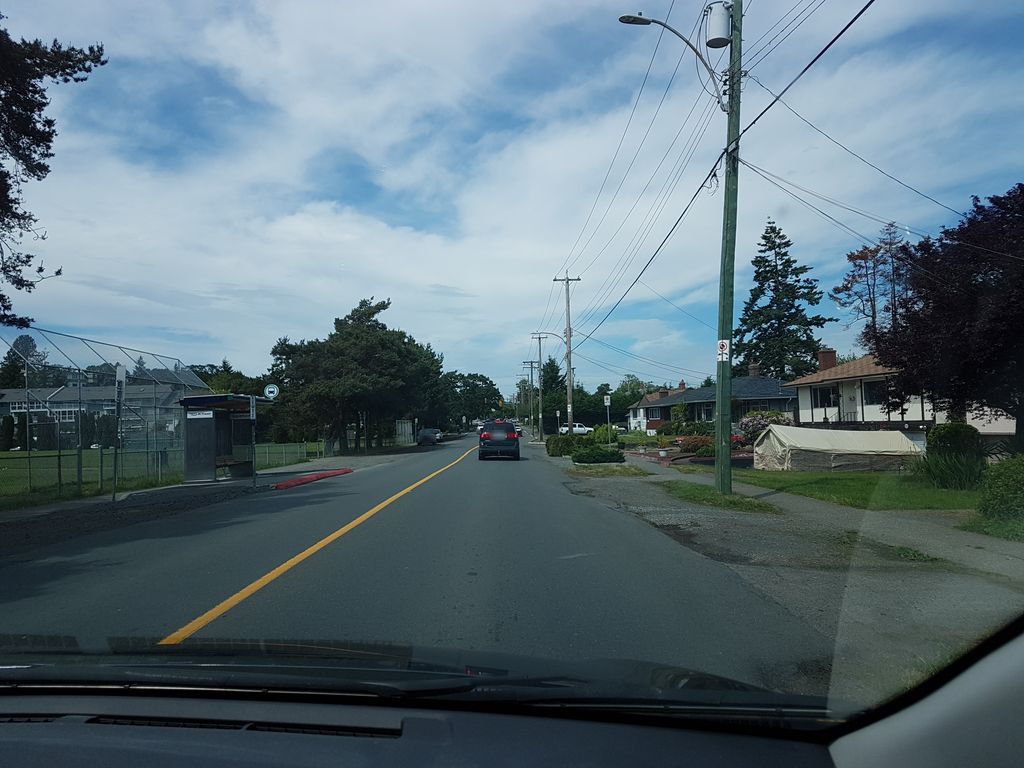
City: victoria